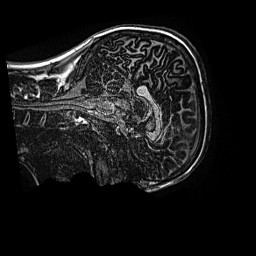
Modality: MP2RAGE
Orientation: sagittal
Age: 13
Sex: male
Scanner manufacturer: siemens
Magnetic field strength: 3 T
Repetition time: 4 s
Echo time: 0.00299 s